Question: I am looking to mimic the following UI using a UITextField within a UITableViewCell (within a UITableView). I am new to MonoTouch and I can't seem to figure out what the code would look like for this.

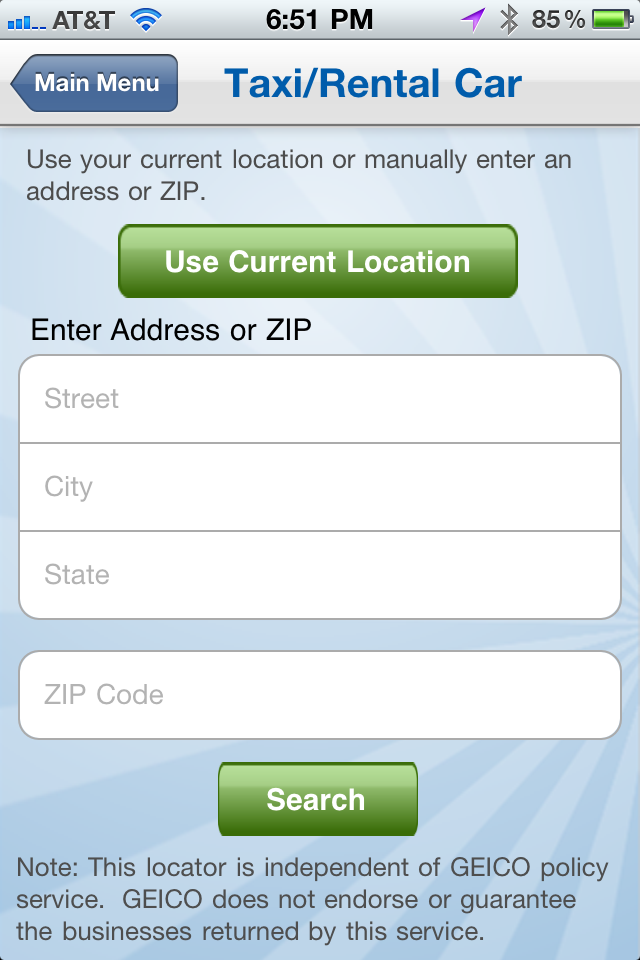
Answer: This is very simple. Just add a with no background color to the cell. Add the below code in your 'cellForRowAtIndexPath' method.
'''
UITextField *inputText = [[UITextField alloc]initWithFrame:CGRectMake(10,10,280,22)];
inputText.textAlignment = UITextAlignmentLeft;
inputText.backgroundColor = [UIColor clearColor];
inputText.placeHolder = @"Street";
[cell.contentView addSubview:inputText];
[inputText release];
'''